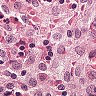
Metastatic tissue present: no